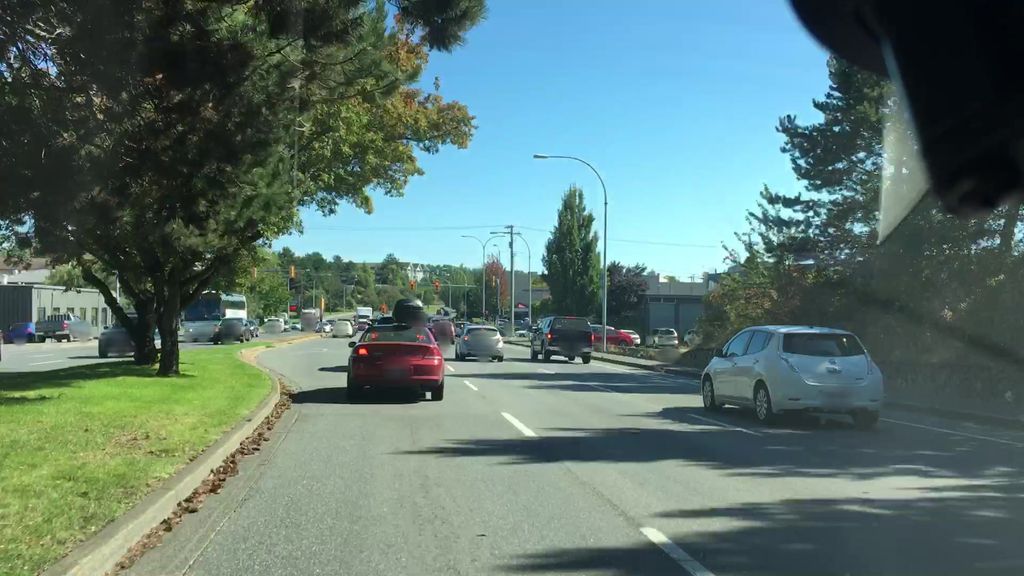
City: victoria